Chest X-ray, PA view. Patient: 42 years old, sex F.
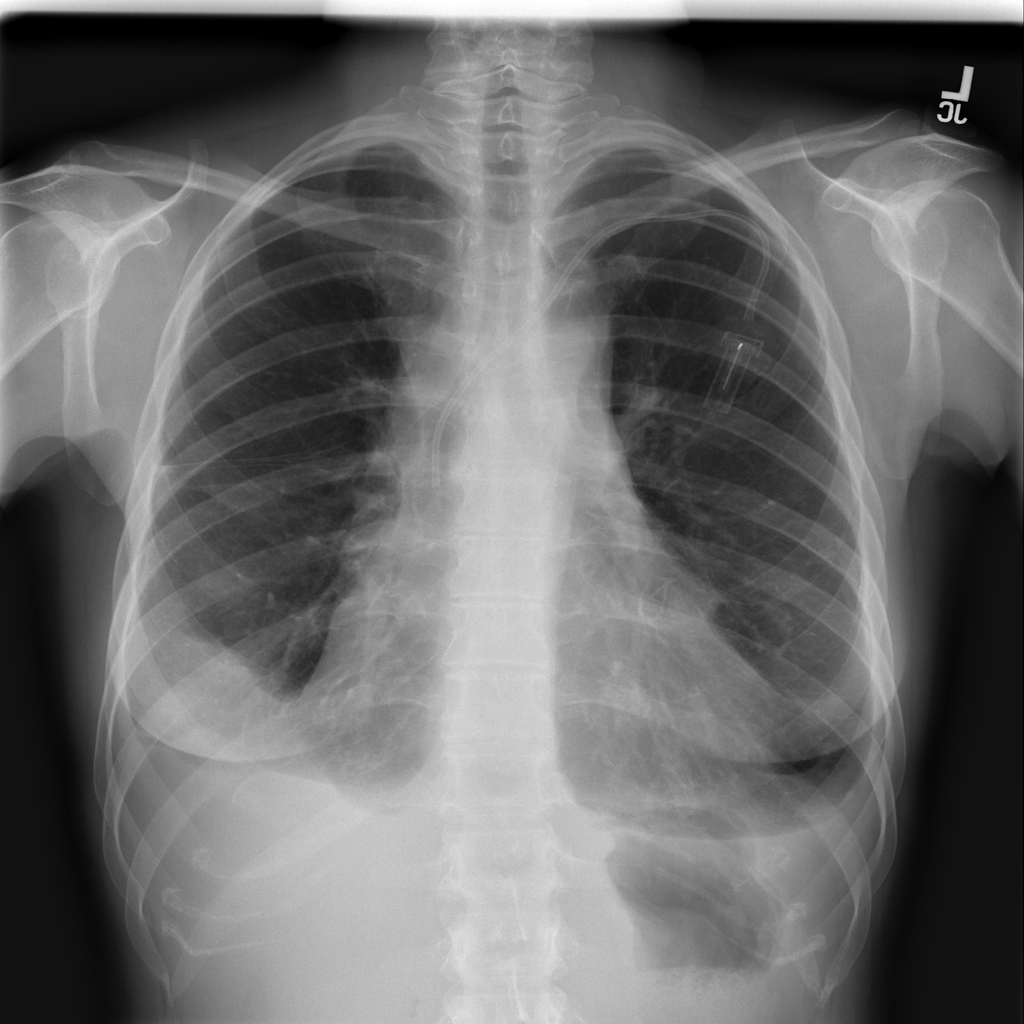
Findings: Pleural_Thickening